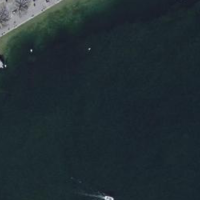
EUNIS habitat code: 14
Species observed at this site:
Tachybaptus ruficollis
Podiceps cristatus
Fulica atra
Anas platyrhynchos
Aythya fuligula
Passer domesticus
Coloeus monedula
Turdus merula
Chroicocephalus ridibundus
Phalacrocorax carbo
Larus michahellis
Cygnus olor
Erithacus rubecula
Mergus merganser
Columba livia
Motacilla alba